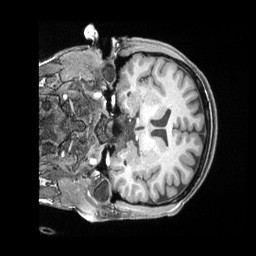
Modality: T1w
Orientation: coronal
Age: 41
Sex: female
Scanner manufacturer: siemens
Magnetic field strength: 3 T
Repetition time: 2 s
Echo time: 0.00211 s